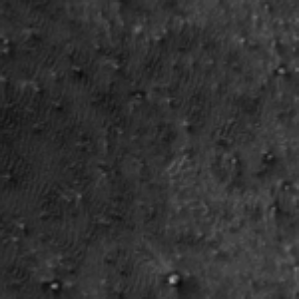
Label: frost